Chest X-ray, PA view. Patient: 66 years old, sex F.
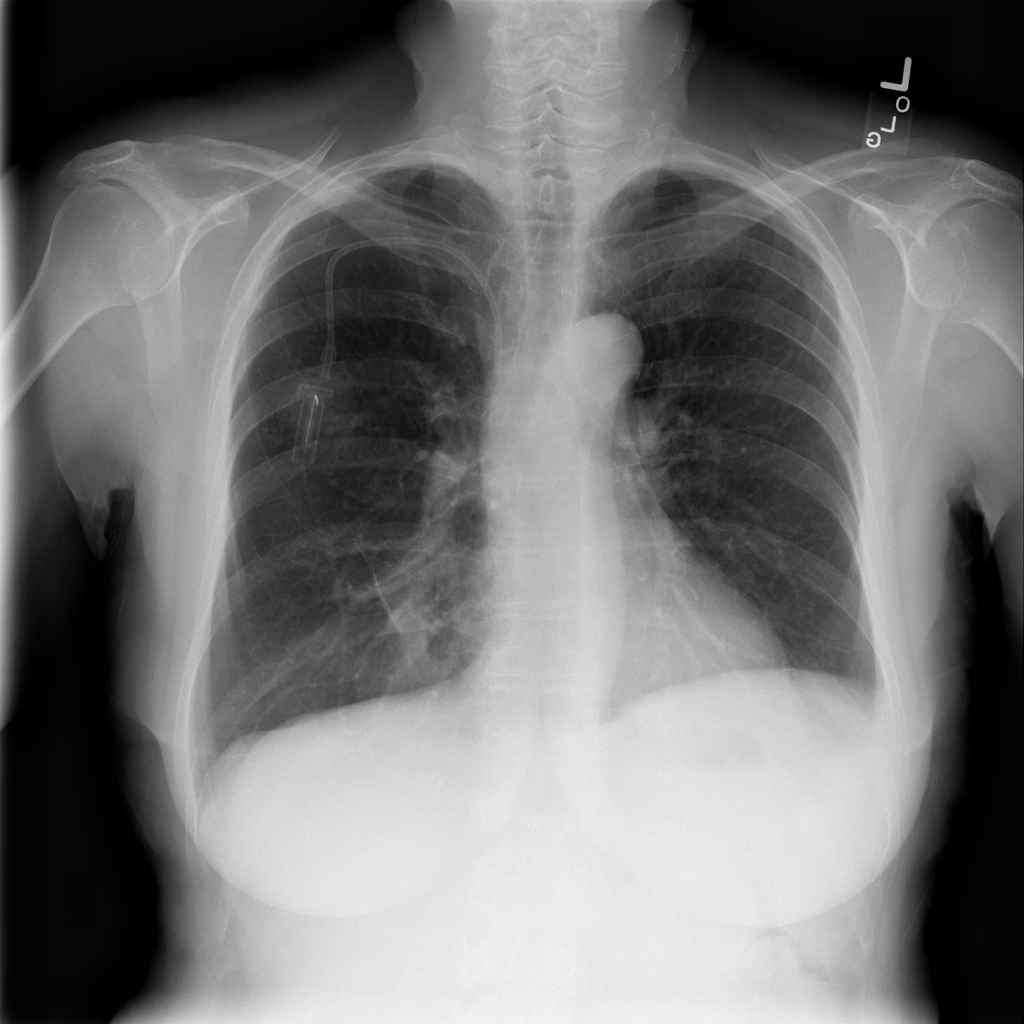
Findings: Atelectasis, Pneumonia